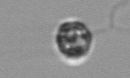
Label: coccolithophorid